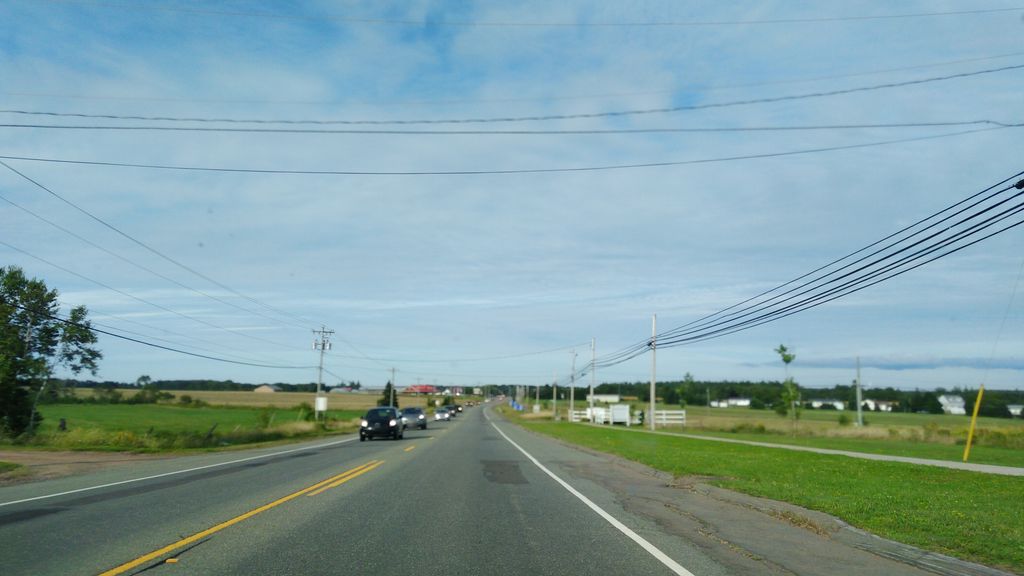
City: charlottetown